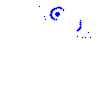
Particle: pion